Question: First screen user is ask to select different buttons that are categories then after the categories are selected display the locations in a map.
For example user selects to search for restaurants and bars then click search. Then the next screen will show icons with the locations in the map.
Im confused on how to pass the data from my mainActivity to the MapActivity.
I try to do a loop for each button: but it displays all the buttons I only want to display the selected ones.
----------------Activityone----------------
'''
if (toggleButton5.isChecked()) {
double point3=37326489;
double point4=-121772461;
Bundle b = new Bundle(); // create a bundle to pass to map activity
b.putDouble("point3",point3); // bundle the geo points for the map activity and convert to 1e6
b.putDouble("point4",point4);
Intent myIntent = new Intent(view.getContext(), Map.class); // create the intent to launch the map
myIntent.putExtras(b); // attach bundle to map activity
startActivityForResult(myIntent, 0); // start map activity
//map things!
}
'''
----------------MapAcivity----------------
'''
Bundle b = this.getIntent().getExtras();
Drawable drawable1 = this.getResources().getDrawable(R.drawable.button_food_on);
OverlayMap itemizedoverlay2 = new OverlayMap(drawable1, this);
GeoPoint point2 = new GeoPoint((int)(b.getDouble("point3")),(int) (b.getDouble("point4")));
OverlayItem overlayitem1 = new OverlayItem(point2, "", "");
itemizedoverlay2.addOverlay(overlayitem1);
mapOverlays.add(itemizedoverlay2);
'''
---
Edit:
first here is an image of the first screen:

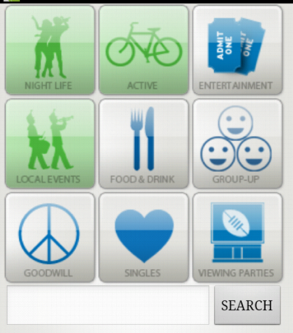
Answer: You're trying to do a lot of things here. Parsing xml in android is not trivial. Filtering a list of displayable icons in android is not trivial. When asked individually, answers to these problems are easy to find on this website.
I'll help you with one of the trivial problems to get you started on your way, though.
The reason you're not getting the variables that you want to filter to your MapActivity is because you aren't sending them.
Before you start your intent (and after you declare it) put the variables you want to filter in an Extra, possibly as an array of strings.
'''
String[] searchFilter = {"restaurants", "bars"}; //build this array of variables from your buttons, this is just a static example
Intent myIntent3 = new Intent(view.getContext(), MapActivity.class);
myIntent3.putExtra("yourFilter", searchFilter);
startActivityForResult(myIntent3, 1);
'''
Then in your MapActivity you can extract that data that you sent to it from the OnCreate or OnResume function (though really you can call it anywhere inside the activity).
'''
String[] filterYouJustSent = this.getIntent().getStringArrayExtra("yourFilter");
'''
'filterYoujustSent' in 'MapActivity' should now have '{"restaurants", "bars"}' as its data.
If you didn't attach anything to that named extra, 'filterYouJustSent' will be null.